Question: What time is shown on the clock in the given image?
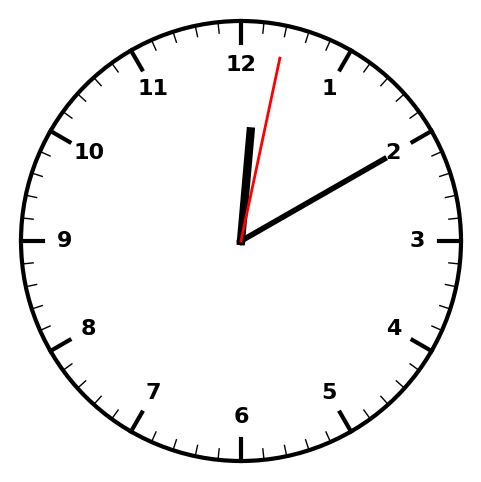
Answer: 12:10:02